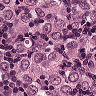
Metastatic tissue present: yes